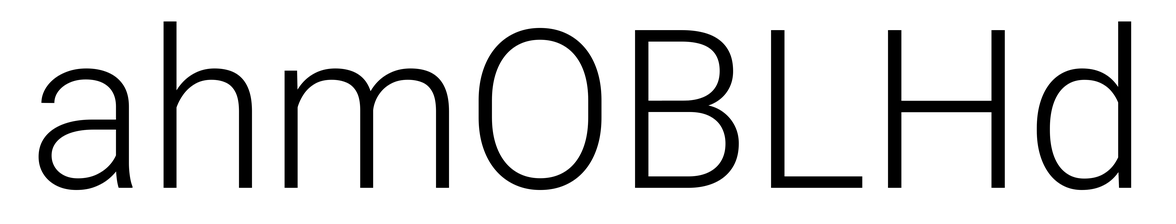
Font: Roboto_Light